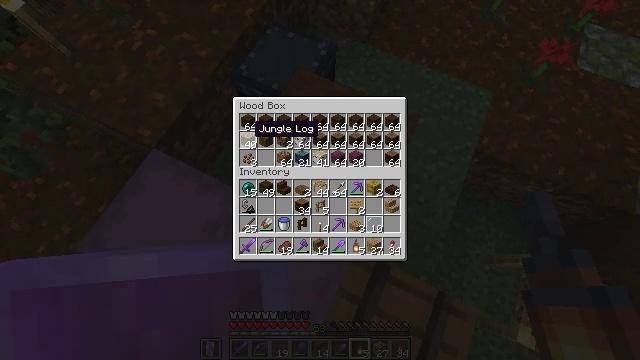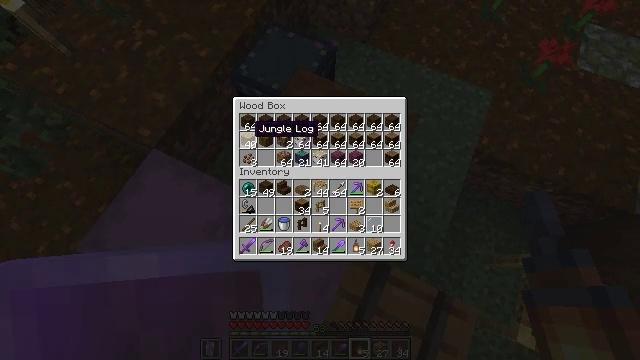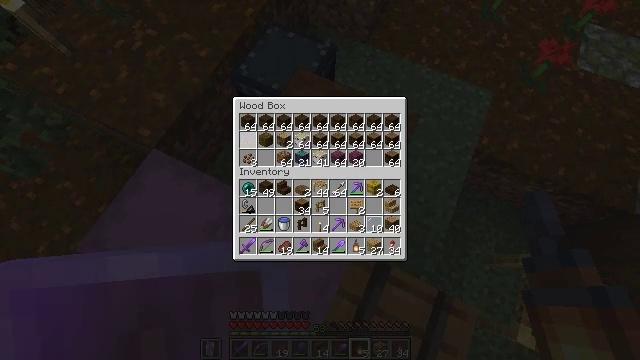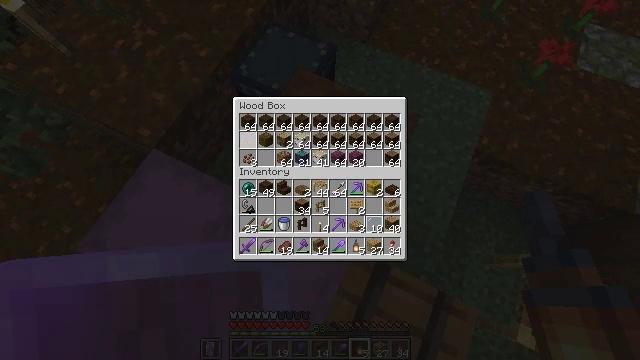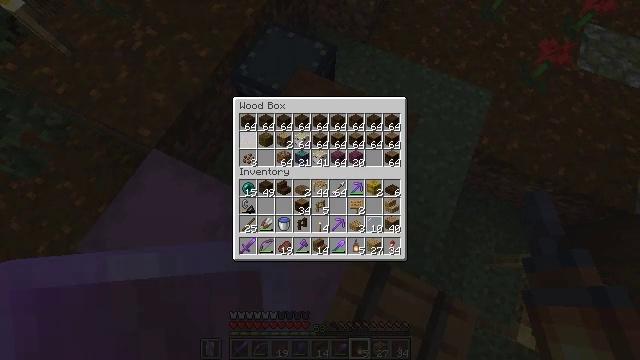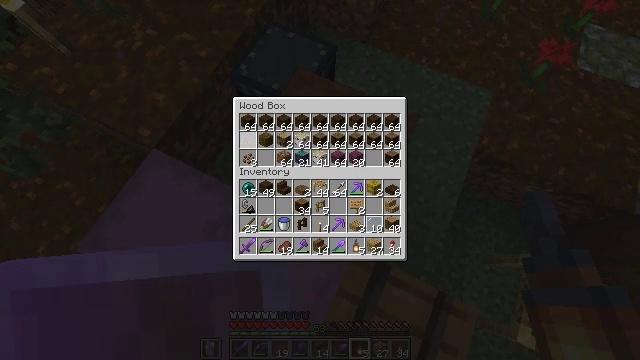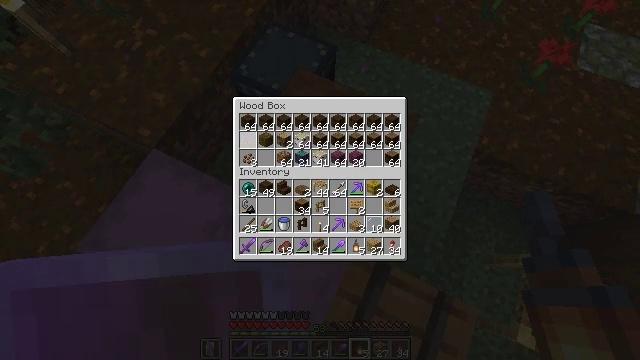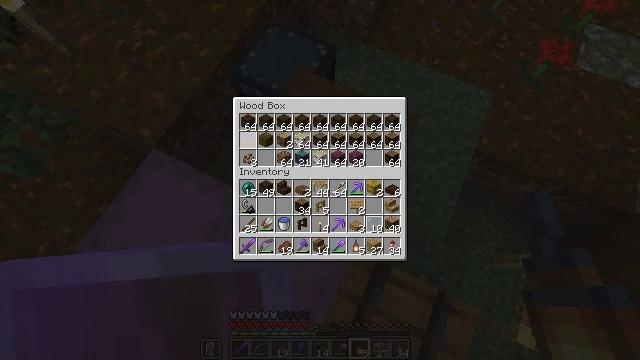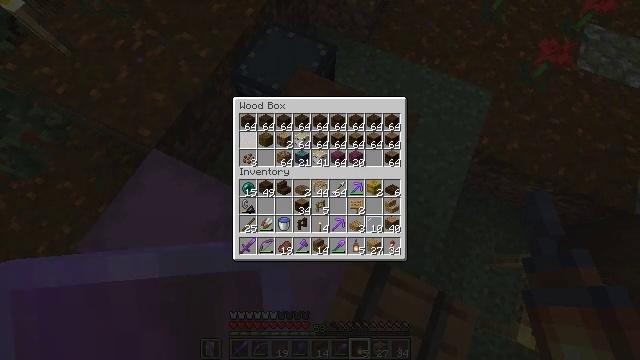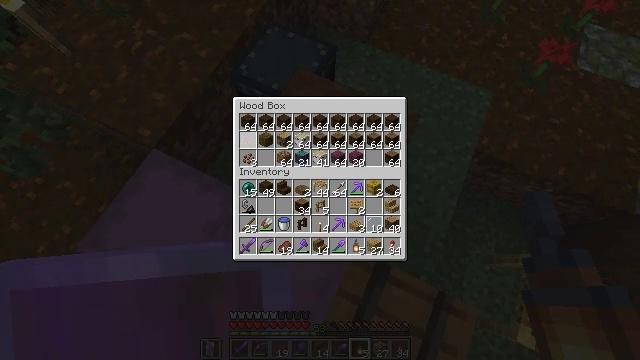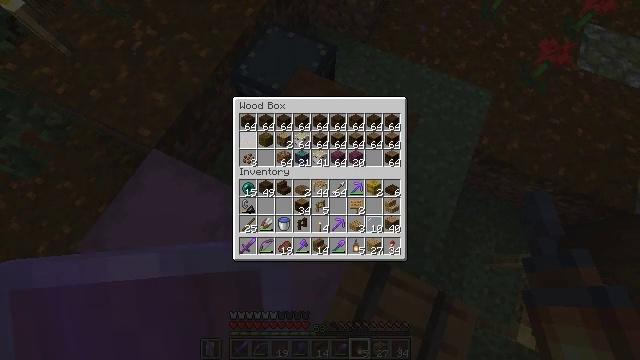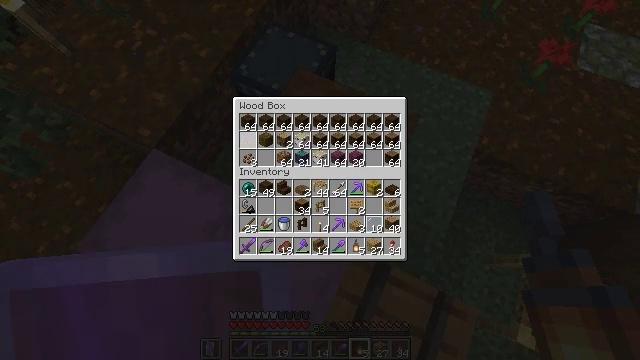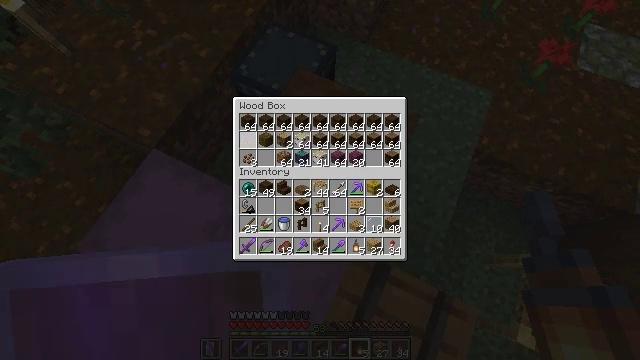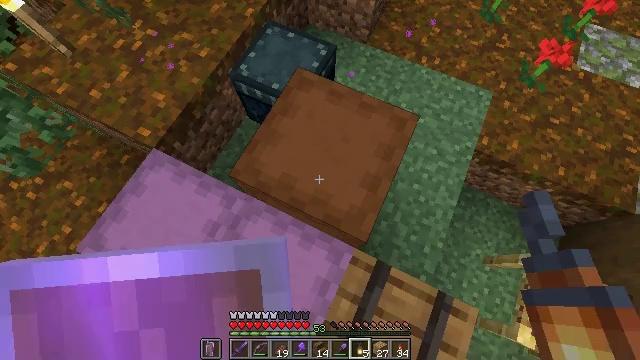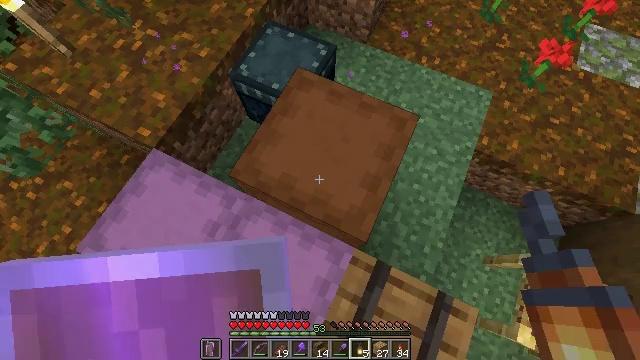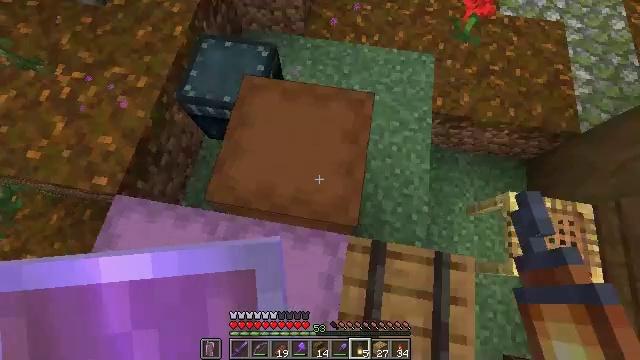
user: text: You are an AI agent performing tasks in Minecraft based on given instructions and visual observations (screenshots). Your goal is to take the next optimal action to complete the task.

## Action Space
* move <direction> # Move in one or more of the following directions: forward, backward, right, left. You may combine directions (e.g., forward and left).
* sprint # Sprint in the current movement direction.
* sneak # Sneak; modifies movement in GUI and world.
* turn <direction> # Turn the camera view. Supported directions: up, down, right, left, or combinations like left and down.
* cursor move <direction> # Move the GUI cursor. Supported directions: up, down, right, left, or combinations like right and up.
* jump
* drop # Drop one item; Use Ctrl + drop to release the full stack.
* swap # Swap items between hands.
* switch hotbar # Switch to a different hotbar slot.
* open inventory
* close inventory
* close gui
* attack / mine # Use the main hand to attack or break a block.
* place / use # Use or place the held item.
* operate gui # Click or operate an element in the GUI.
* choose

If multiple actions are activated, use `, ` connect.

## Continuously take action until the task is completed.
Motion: motion action
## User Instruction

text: Attack the crafting table to break it.
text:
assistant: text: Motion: sneak
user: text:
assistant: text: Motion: sneak, attack / mine
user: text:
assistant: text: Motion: sneak, attack / mine
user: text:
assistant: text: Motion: sneak, attack / mine
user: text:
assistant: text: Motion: sneak
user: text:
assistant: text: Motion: sneak
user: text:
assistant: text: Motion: sneak
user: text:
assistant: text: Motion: no_op
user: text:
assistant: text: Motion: no_op
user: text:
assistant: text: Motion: no_op
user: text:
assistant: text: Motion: no_op
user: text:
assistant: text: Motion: no_op
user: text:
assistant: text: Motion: no_op
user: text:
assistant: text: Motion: no_op
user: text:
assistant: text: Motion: turn right
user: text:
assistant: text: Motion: turn right
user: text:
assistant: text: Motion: turn right and up
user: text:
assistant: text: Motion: turn right and up
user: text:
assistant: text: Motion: turn right and up
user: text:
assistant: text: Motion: turn right and up
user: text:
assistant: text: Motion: turn right and up
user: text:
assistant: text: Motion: no_op
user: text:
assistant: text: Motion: move forward
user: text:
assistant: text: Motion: move forward
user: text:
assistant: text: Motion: move forward
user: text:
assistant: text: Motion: no_op
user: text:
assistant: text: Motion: no_op
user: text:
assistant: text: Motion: no_op
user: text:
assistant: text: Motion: no_op
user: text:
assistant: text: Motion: no_op